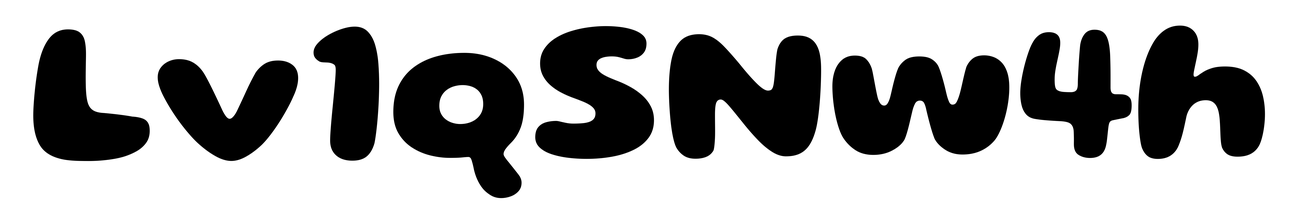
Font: Gluten_Bold